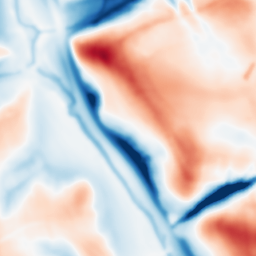
Category: multiscale
Decomposition family: dog
Decomposition parameters: sigma_low: 2
sigma_high: 20
Upsampling method: regularized
Upsampling parameters: scale: 2
lambda_reg: 0.01
Upsampling scale: 2